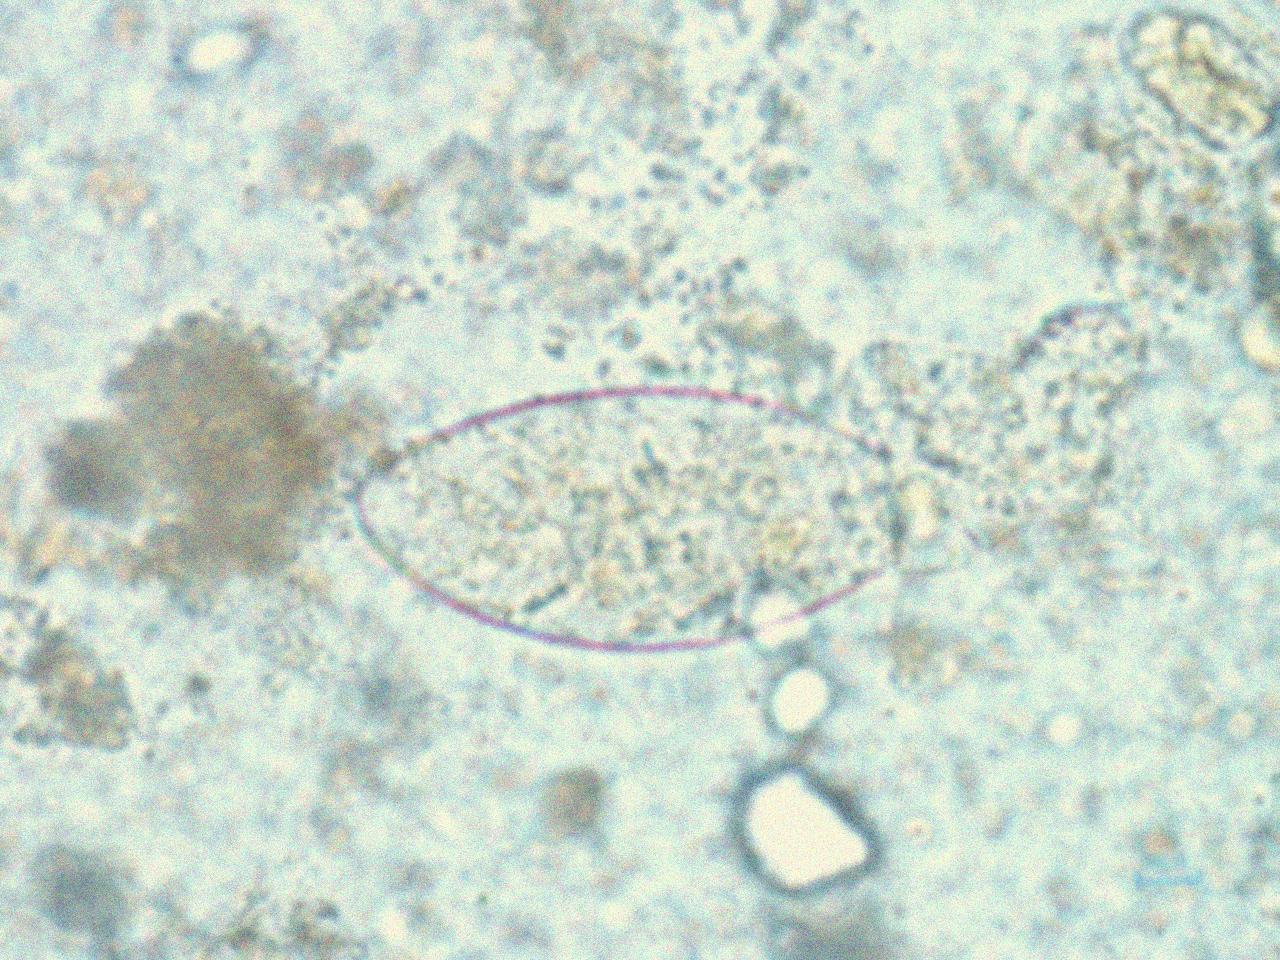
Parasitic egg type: Fasciolopsis buski